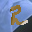
Label: 2